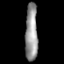
Tissue: prostate
Cell type: T cells
Senescence score: 0.7745
Nuclear area (px): 698
Mean DAPI intensity: 150.794